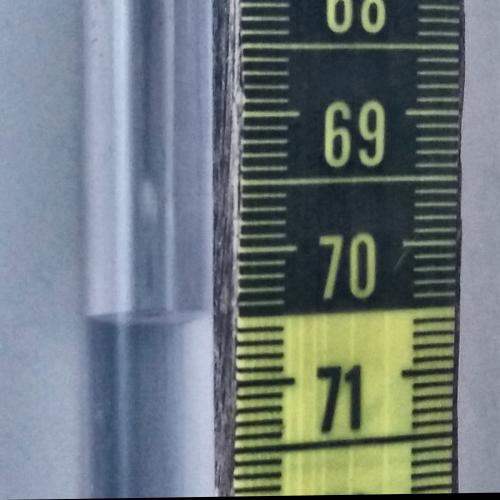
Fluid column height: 70.5 cm